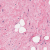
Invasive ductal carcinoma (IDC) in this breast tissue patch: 0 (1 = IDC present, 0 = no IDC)